Field crop: tomato
Growth stage: 2
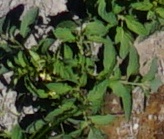
Species: tomato